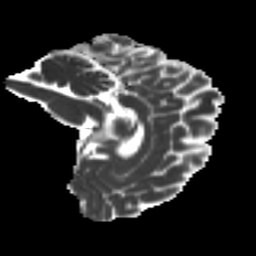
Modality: MD
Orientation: sagittal
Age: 31
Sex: male
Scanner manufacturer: ge
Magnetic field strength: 3 T
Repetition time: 7.8 s
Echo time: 0.0606 s